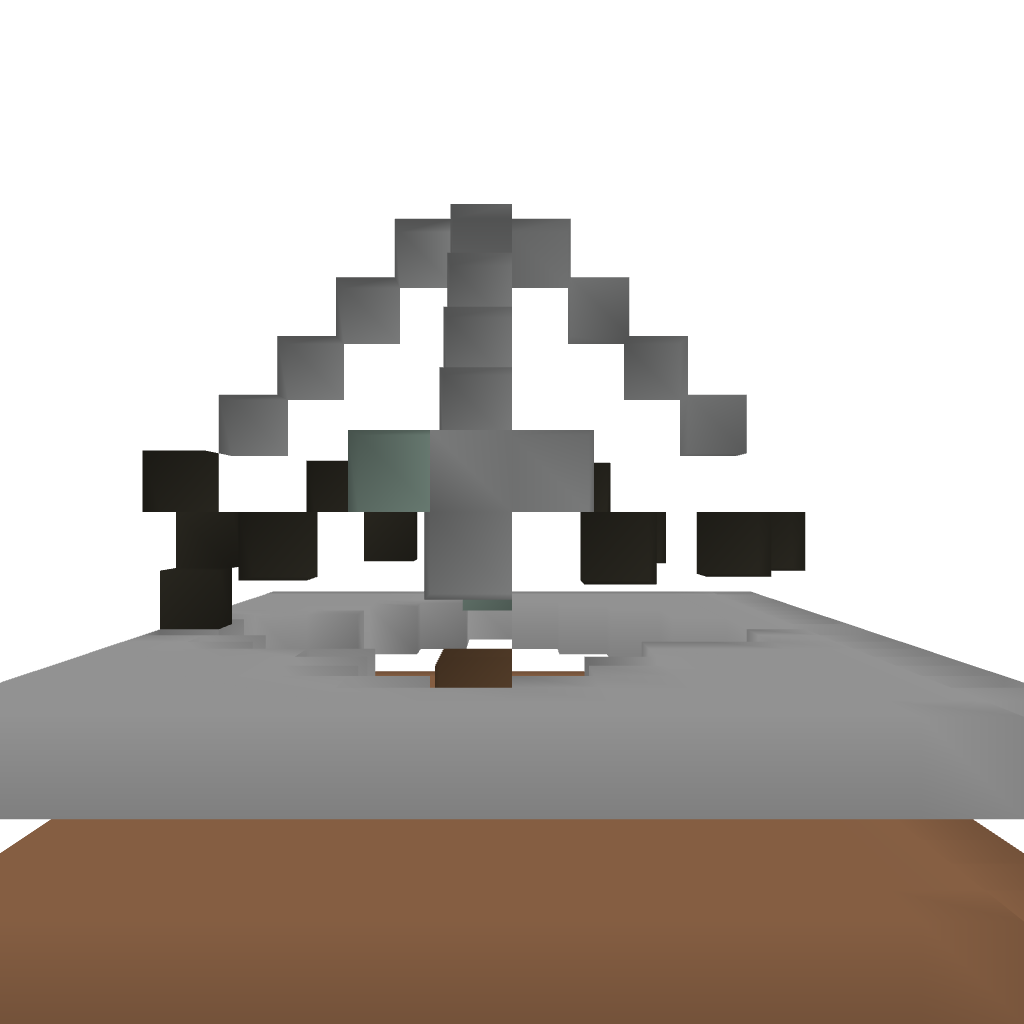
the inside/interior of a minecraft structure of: Lost Temple [Small]